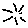
Label: sun